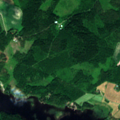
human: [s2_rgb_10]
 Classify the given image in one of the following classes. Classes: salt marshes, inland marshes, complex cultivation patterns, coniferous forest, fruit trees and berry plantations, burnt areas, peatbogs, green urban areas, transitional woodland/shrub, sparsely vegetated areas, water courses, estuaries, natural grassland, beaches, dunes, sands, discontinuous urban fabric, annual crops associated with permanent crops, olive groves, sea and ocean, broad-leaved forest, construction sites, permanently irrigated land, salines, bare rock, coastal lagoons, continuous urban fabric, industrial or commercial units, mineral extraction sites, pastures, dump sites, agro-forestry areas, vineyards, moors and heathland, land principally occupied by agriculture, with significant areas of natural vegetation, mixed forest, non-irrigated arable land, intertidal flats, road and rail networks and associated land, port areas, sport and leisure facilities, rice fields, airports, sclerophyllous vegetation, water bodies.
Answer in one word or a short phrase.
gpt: non-irrigated arable land, broad-leaved forest, coniferous forest, mixed forest, water bodies